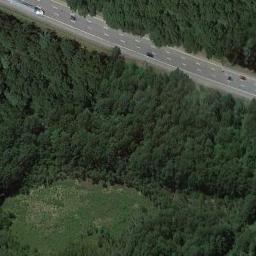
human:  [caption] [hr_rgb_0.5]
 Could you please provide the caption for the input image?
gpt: The freeway is surrounded by a large green forest with many cars on the freeway .

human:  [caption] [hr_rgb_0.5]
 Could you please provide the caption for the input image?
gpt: The freeway goes through the forest with some cars .

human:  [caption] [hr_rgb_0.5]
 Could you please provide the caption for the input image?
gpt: A straight freeway goes through the forest with a clearing .

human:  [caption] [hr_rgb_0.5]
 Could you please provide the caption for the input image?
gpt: The winding highway is lined with trees .

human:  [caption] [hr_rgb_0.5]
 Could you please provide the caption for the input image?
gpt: The freeway goes through a dense green forest .